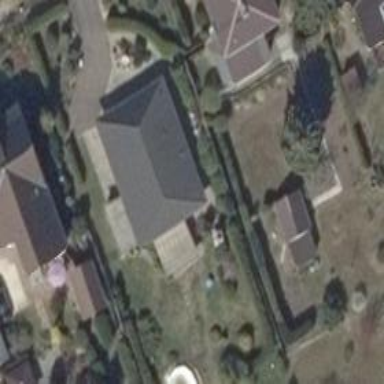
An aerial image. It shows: Detached building with hipped roof shape.